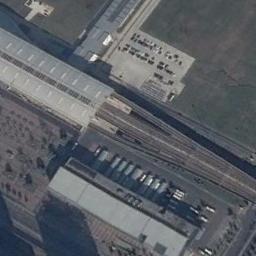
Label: railway_station